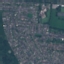
Land use / land cover: Residential